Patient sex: M
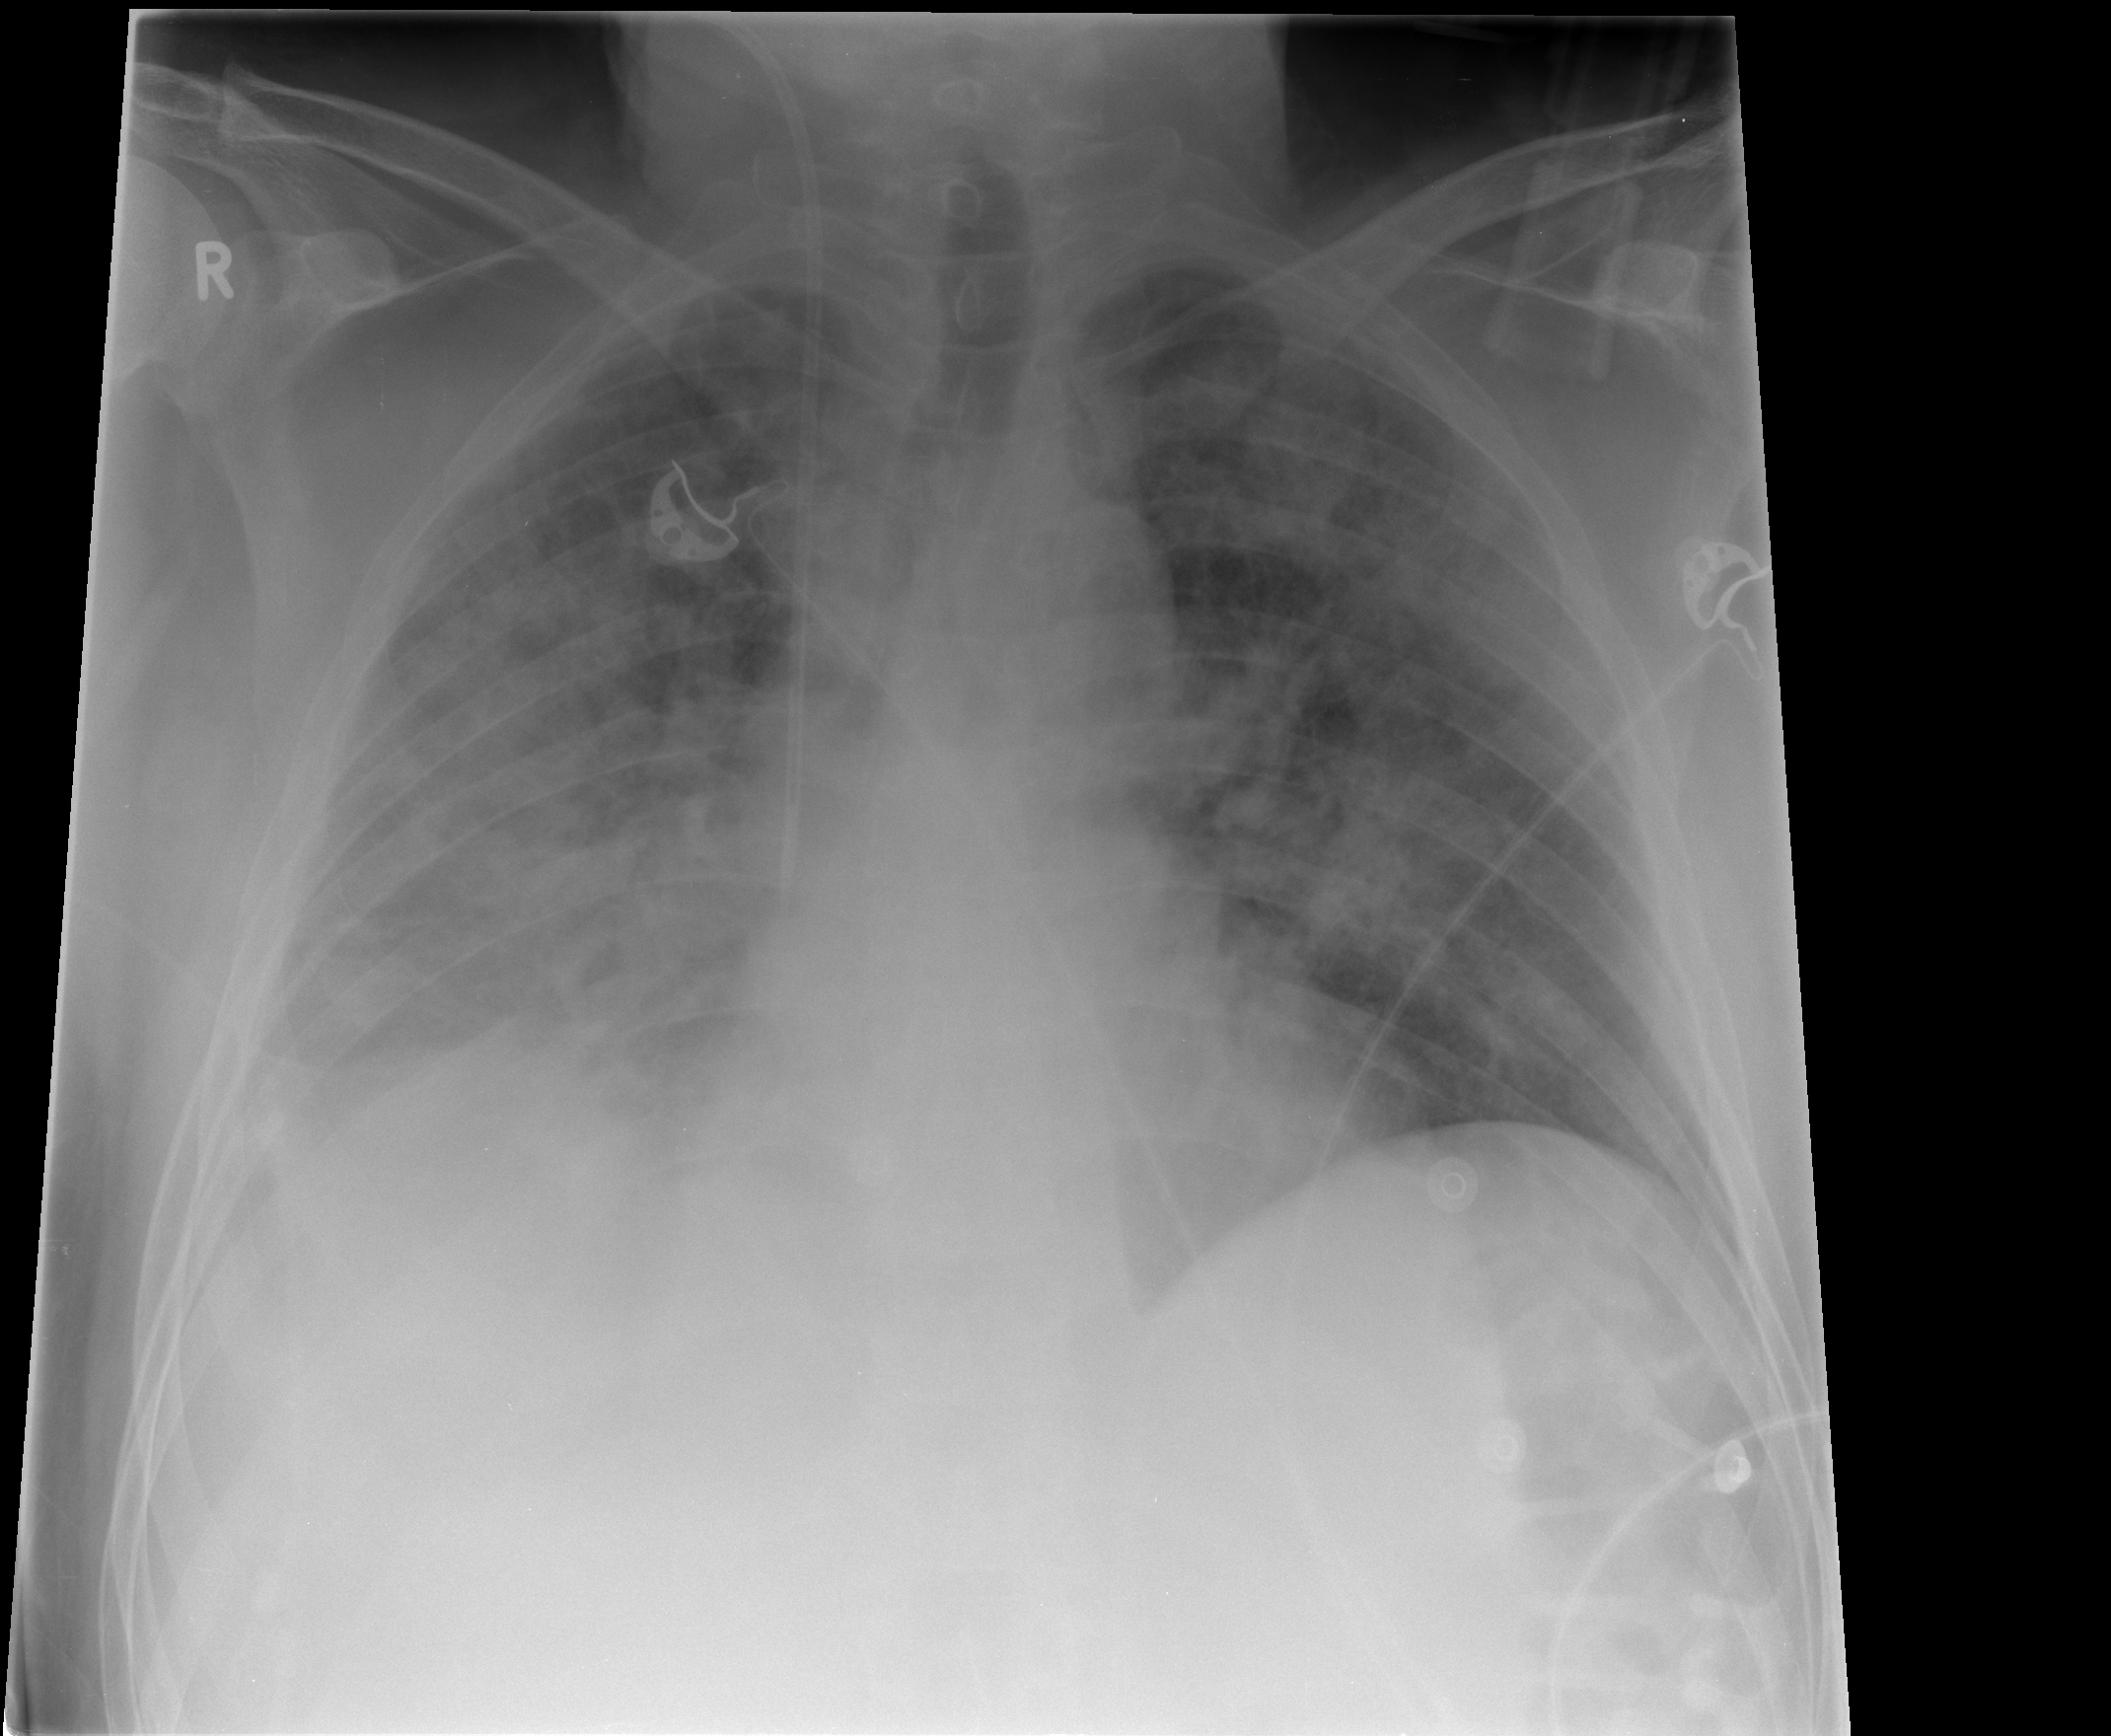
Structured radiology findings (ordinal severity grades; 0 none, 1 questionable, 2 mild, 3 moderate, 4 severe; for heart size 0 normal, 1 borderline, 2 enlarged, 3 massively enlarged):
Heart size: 0
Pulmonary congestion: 0
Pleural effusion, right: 2
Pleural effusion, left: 0
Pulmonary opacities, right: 3
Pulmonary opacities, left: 3
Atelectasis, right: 2
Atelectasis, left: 0